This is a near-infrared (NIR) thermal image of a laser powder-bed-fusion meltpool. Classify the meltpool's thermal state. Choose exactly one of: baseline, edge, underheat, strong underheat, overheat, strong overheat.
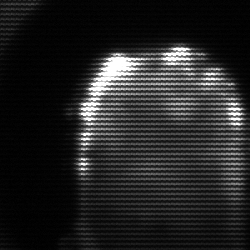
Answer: baseline